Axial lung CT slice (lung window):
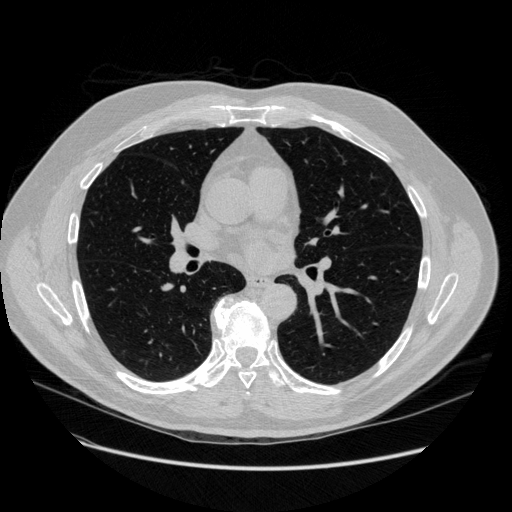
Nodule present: no